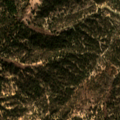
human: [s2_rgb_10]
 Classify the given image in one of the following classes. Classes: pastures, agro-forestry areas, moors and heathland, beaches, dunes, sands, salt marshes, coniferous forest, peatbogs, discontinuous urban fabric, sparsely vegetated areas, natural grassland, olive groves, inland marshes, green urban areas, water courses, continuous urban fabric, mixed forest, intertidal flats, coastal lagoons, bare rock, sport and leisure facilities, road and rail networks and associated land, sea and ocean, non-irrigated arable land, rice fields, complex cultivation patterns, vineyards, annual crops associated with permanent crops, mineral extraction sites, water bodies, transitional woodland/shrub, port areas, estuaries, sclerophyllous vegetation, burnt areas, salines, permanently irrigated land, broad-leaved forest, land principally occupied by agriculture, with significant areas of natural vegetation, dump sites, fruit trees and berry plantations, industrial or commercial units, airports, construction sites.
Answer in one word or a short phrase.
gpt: broad-leaved forest